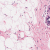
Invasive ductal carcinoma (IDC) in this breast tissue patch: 0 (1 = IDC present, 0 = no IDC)